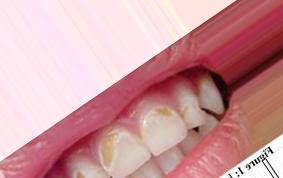
Condition: Caries